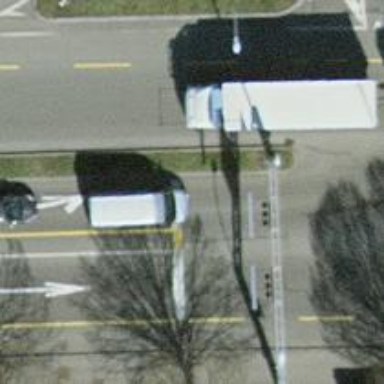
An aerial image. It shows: Road with traffic signals.